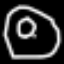
Label: donut